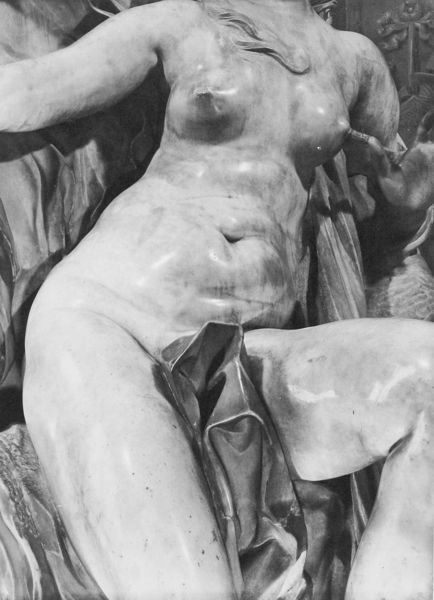
Titel: Die Wahrheit
Künstler: Giovanni Lorenzo Bernini
Institution: Rom, Galleria Borghese
Schlagwörter: akt, nackt, weiß, bewegung, brust, busen, frau, marmor, schwarz, tuch, arm, arme, hals, realismus, locken, statue, beine, detail, glänzend, nabel, bauch, bauchnabel, schenkel, foto, fotografie, üppig, kopflos, akr